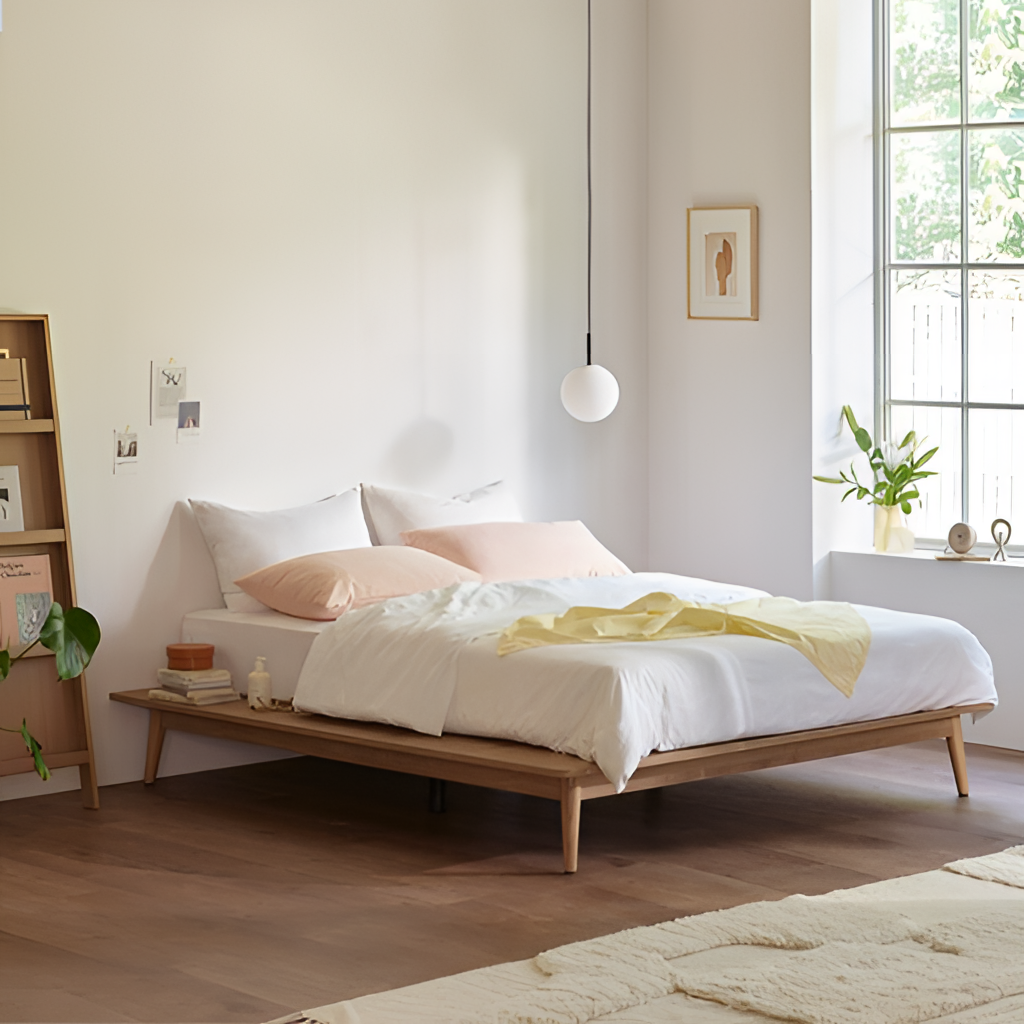
wood bed frame, bedroom, paint wallpaper, with solid pattern, brown wood flooring, with plank pattern, minimalist